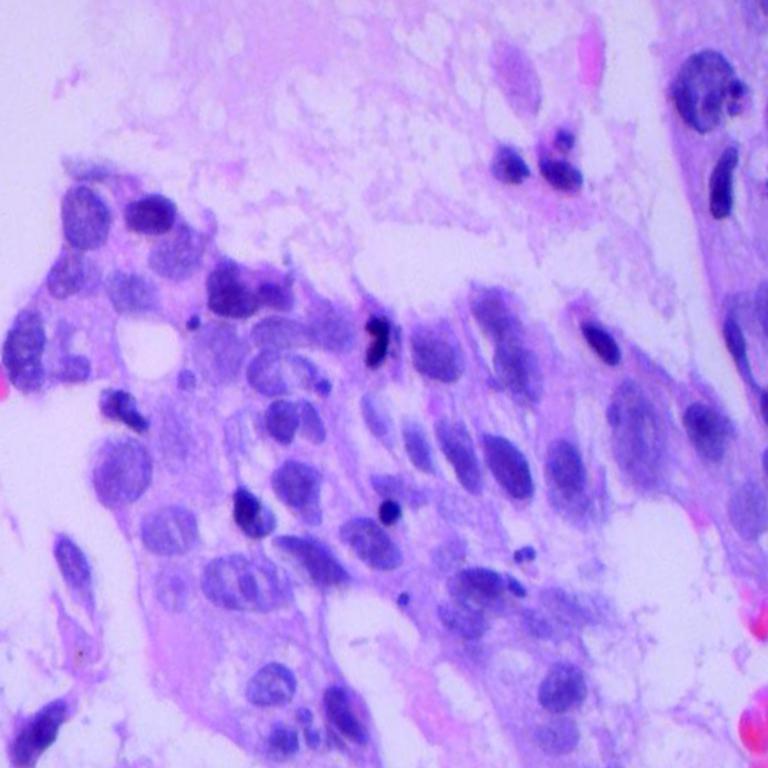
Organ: lung
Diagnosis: adenocarcinomas